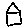
Label: house